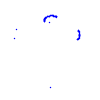
Particle: kaon